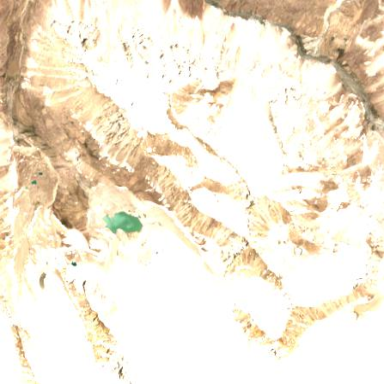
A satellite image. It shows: Stunning view of glacier.